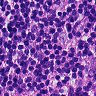
Metastatic tissue present: no